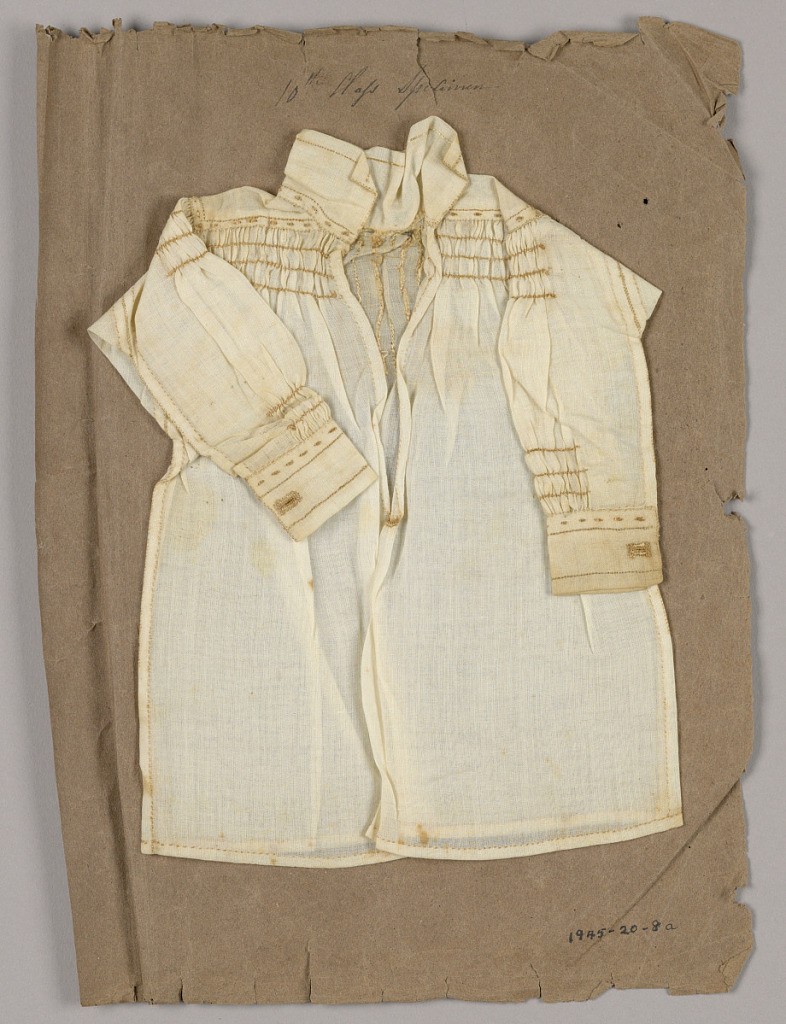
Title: Sewing instruction book samples
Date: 1829
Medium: Linen plain cloth sewed with silk.
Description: A) Shirt of fine white linen; open at neck and sides, gathering at yoke (front and back) and on sleeves, collar and cuffs with buttonholes. Sewing in yellow silk.b) Shirt of white linen, open at neck and sides, pleated bosom, collar, long sleeves with cuffs. Sewing in white silk.